Aerial crown-view tile of a tropical tree (Barro Colorado Island, Panama), acquired 20250124:
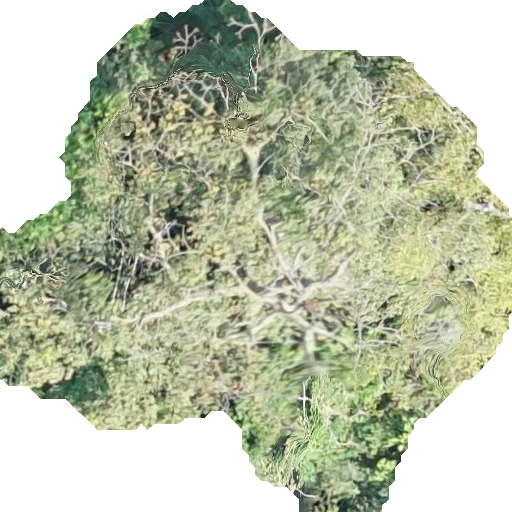
Species: Pseudobombax septenatum
GBIF accepted scientific name: Pseudobombax septenatum
Crown area: 276.529 m²